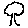
Label: tree